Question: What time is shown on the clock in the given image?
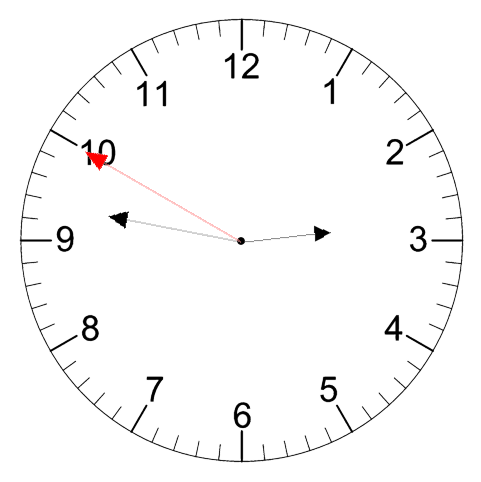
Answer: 02:46:50